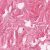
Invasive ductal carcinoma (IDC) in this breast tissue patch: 0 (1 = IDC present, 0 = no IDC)